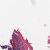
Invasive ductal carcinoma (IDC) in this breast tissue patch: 0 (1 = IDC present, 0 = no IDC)